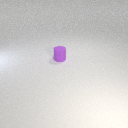
small purple rubber cylinder